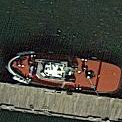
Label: Towing_vessel